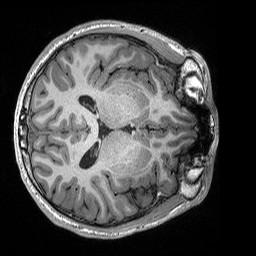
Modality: T1w
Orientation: axial
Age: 20
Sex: male